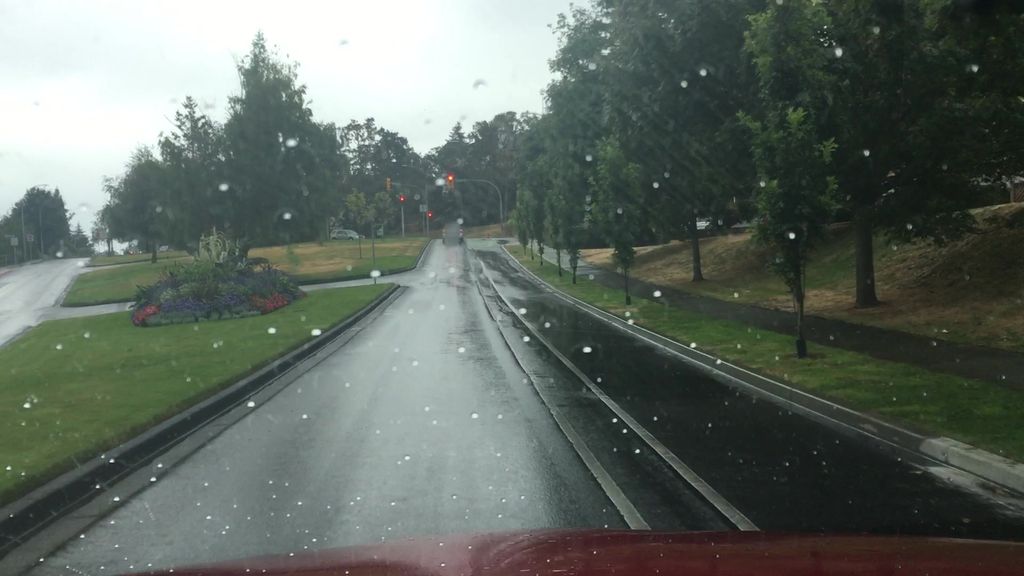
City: victoria